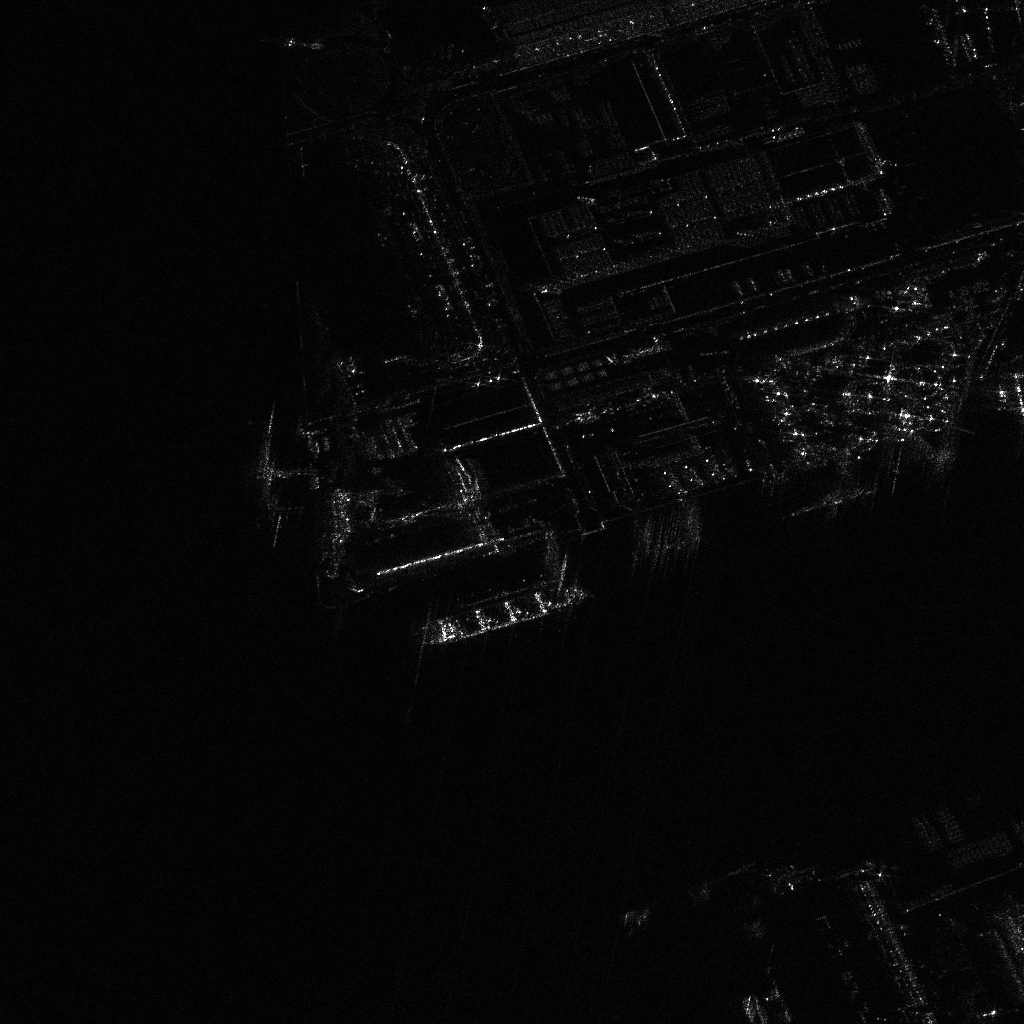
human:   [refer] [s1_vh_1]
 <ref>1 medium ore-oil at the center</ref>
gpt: <box>[[47, 50, 50, 68, 75]]</box>

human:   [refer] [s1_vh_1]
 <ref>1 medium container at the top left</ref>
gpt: <box>[[27, 3, 31, 5, 7]]</box>